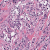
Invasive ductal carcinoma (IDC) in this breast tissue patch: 1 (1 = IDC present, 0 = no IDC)